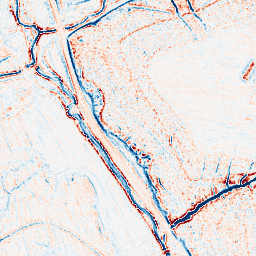
Category: multiscale
Decomposition family: dog_multiscale
Decomposition parameters: sigma_ratio: 1.4
n_scales: 3
base_sigma: 0.5
Upsampling method: sinc_blackman
Upsampling parameters: scale: 2
kernel_size: 16
Upsampling scale: 2